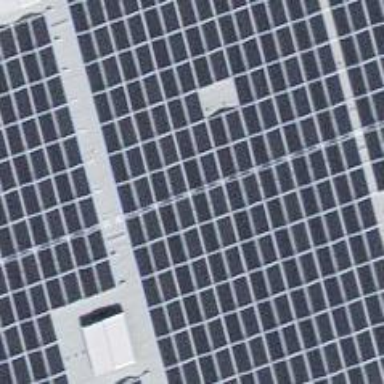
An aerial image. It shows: Solar power generator.